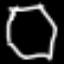
Label: octagon